A time-domain waveform of one vibration snapshot from a rolling-element bearing is shown. Diagnose the bearing from this image, choosing from: normal, inner_race, outer_race, ball.
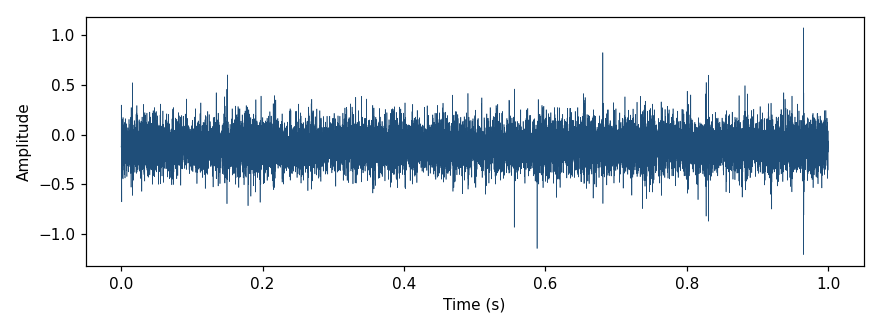
Answer: inner_race